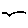
Label: bird